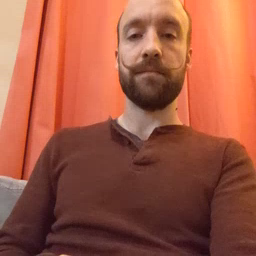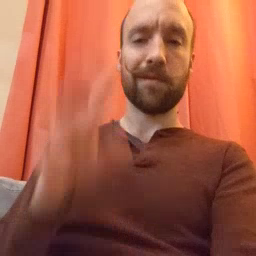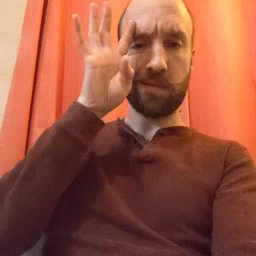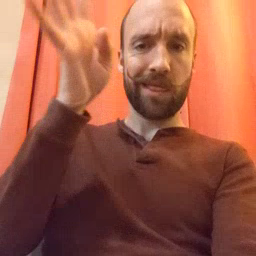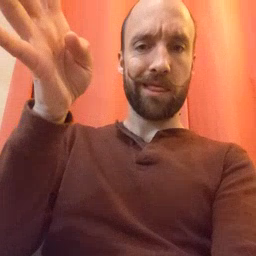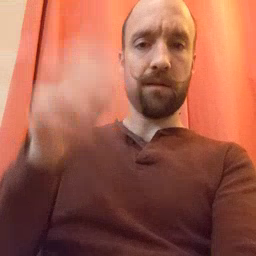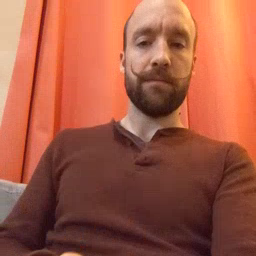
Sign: pretend